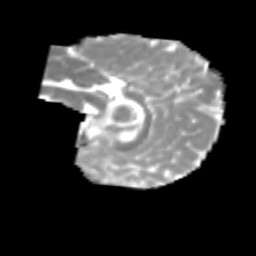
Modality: MD
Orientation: sagittal
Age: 7
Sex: male
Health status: healthy